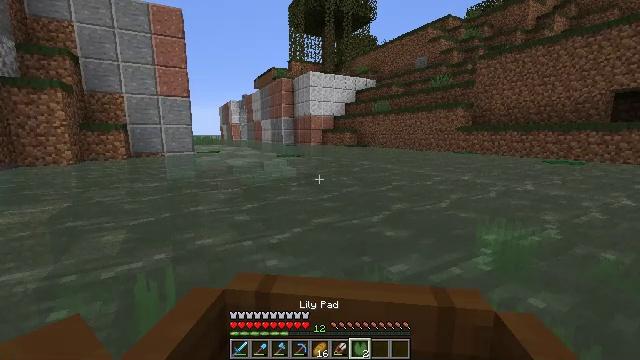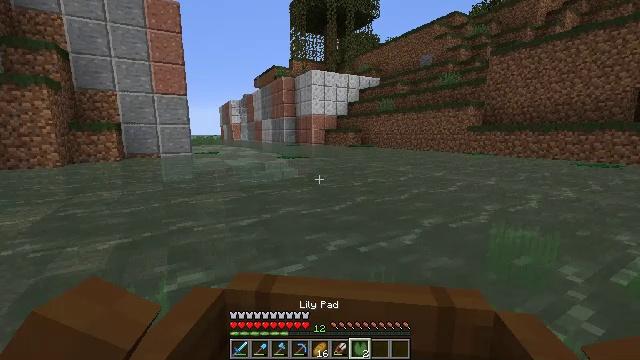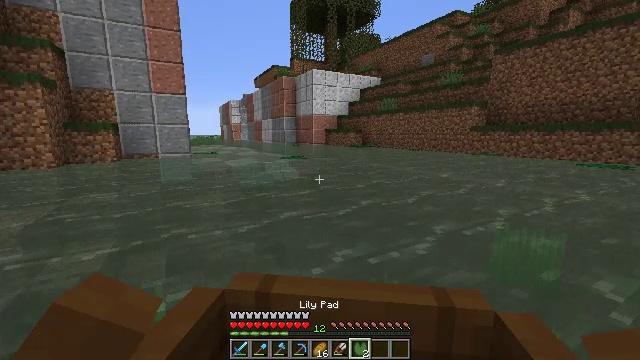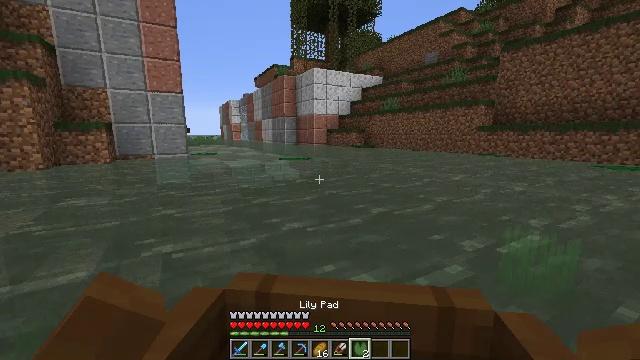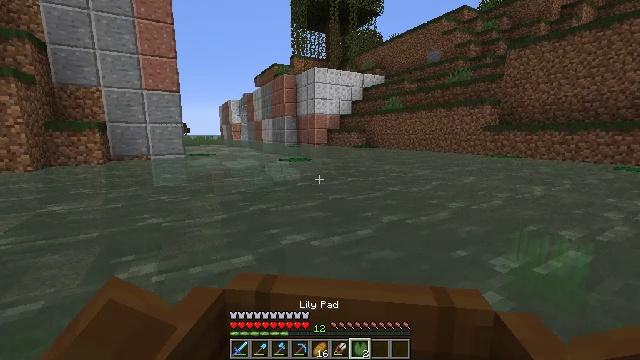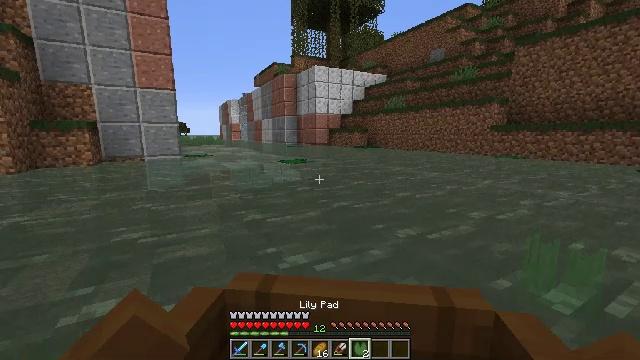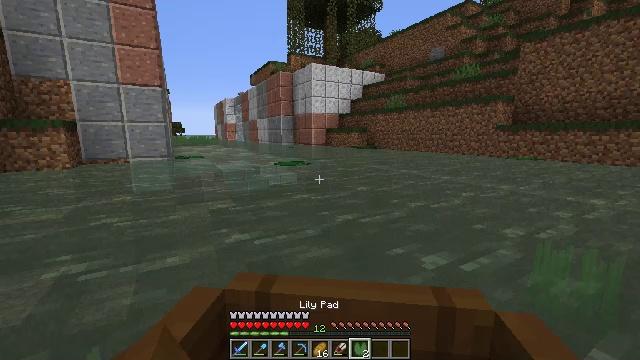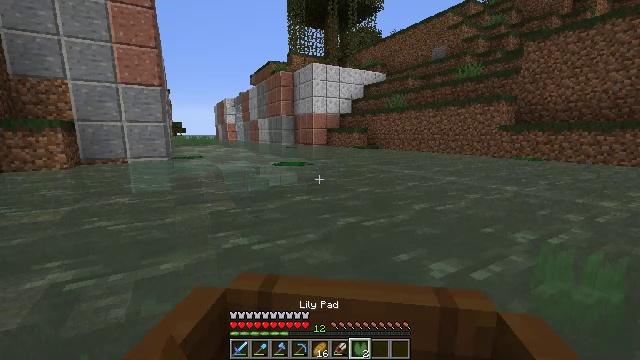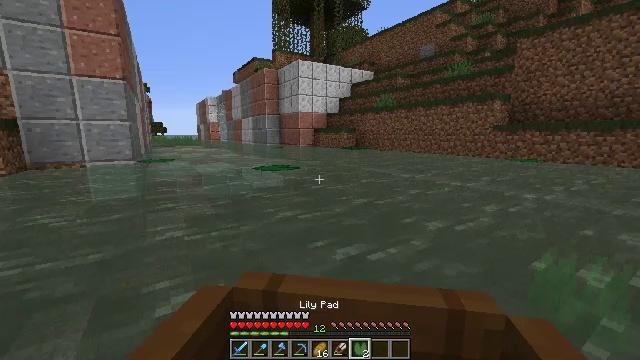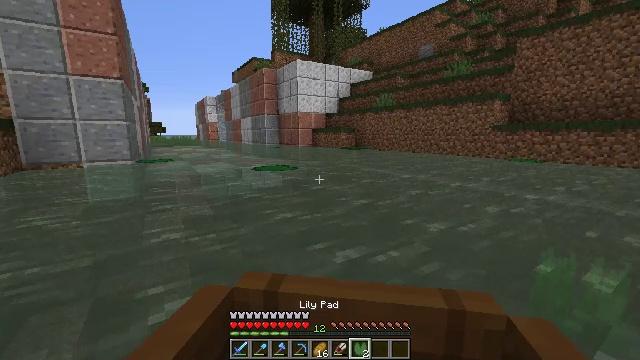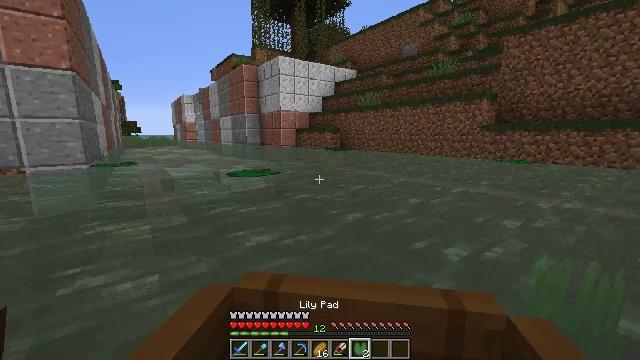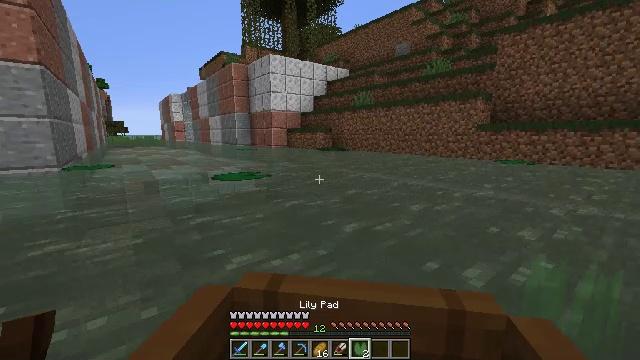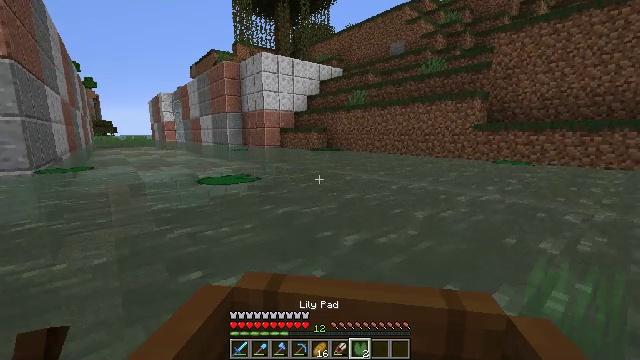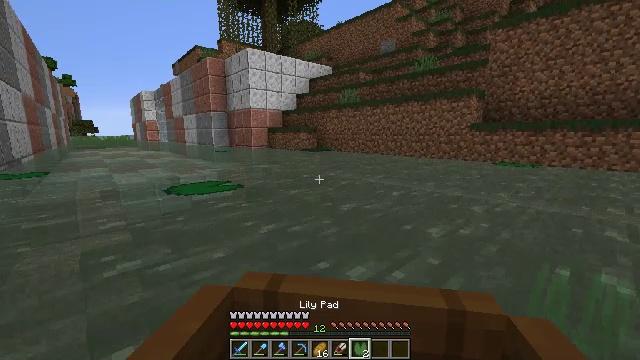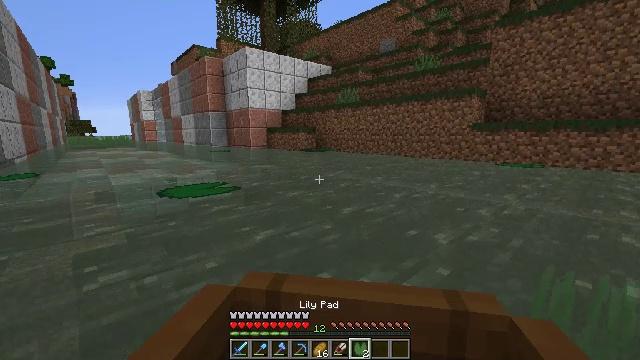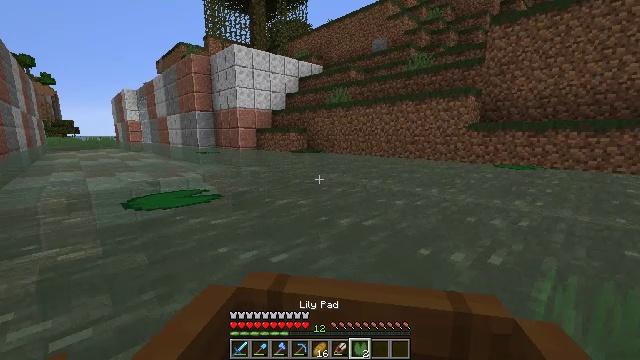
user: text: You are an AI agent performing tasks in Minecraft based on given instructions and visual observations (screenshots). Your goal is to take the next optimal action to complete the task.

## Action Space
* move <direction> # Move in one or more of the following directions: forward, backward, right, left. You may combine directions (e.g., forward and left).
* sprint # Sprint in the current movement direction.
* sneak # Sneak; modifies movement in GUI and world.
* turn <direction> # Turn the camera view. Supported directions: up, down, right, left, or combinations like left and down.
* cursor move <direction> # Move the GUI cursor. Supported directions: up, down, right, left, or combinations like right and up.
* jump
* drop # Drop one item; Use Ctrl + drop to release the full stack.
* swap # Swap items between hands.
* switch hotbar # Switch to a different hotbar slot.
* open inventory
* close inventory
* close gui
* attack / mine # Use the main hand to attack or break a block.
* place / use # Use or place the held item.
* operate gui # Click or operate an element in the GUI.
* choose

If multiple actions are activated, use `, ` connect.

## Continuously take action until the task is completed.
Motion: motion action
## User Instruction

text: Gather seagrass near the seafloor.
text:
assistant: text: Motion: move forward
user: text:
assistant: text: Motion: move forward
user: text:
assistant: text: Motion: move forward
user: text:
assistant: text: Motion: move forward
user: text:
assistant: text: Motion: move forward and move right
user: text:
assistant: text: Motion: move forward and move right
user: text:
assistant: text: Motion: move forward and move right
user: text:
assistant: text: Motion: move forward, turn left
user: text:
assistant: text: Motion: move forward
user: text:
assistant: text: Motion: move forward
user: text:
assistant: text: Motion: move forward
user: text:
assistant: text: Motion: move forward
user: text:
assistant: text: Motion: move forward and move right
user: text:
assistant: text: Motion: move forward and move right
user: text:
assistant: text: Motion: move forward and move right
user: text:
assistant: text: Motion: move forward
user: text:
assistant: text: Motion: move forward, turn left
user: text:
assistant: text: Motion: move forward and move left, turn left
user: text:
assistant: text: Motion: move forward and move left
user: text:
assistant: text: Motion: move forward and move left, turn left
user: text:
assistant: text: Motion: move forward and move left, turn left
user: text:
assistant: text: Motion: move forward and move left, turn left
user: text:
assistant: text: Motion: move forward and move left, turn left
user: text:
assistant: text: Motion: move left
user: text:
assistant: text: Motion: move left
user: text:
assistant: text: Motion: move left
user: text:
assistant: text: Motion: move left
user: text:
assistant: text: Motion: move left
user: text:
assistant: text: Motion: move left
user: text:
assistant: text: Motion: move left